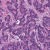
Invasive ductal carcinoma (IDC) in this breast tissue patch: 1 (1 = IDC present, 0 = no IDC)